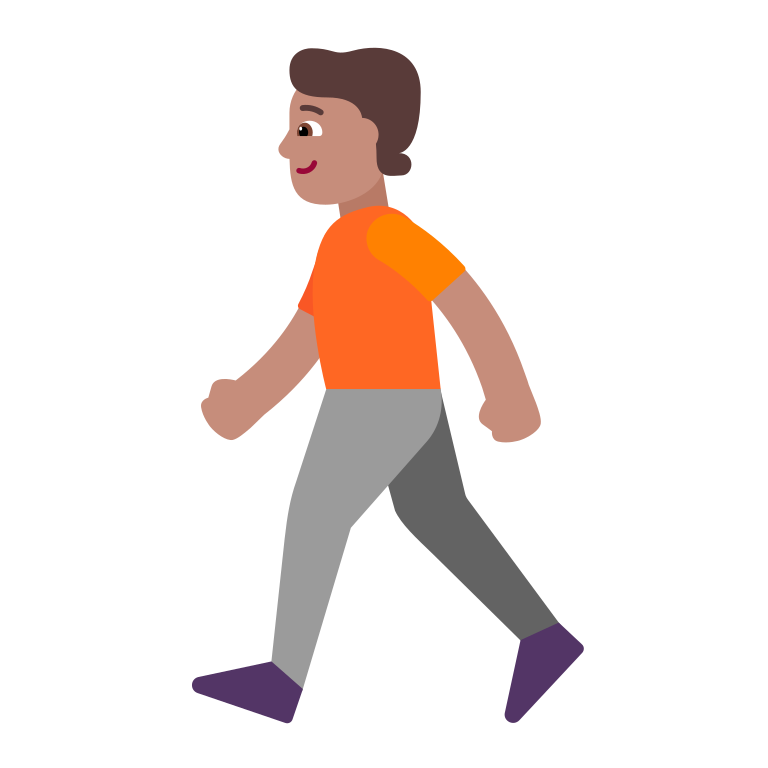
person walking flat